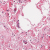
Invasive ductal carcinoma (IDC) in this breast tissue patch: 0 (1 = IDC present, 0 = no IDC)